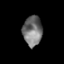
Tissue: skin
Cell type: Epithelial cells
Senescence score: 0.2525
Nuclear area (px): 565
Mean DAPI intensity: 115.575